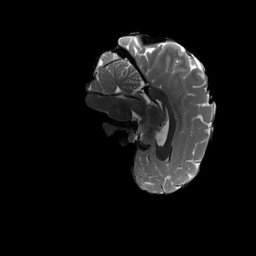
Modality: T2w
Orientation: sagittal
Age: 18
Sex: female
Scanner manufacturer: siemens
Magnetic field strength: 3 T
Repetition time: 3.2 s
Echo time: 0.564 s